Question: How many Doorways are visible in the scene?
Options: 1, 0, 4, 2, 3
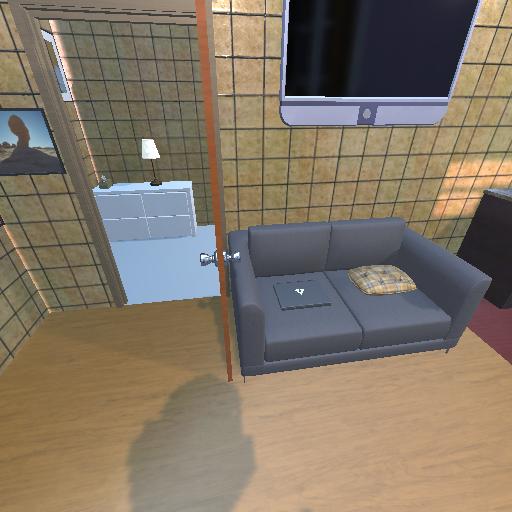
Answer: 1